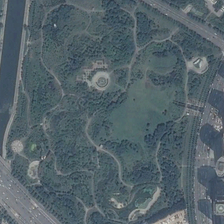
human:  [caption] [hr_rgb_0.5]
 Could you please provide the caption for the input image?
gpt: an island are in the middle of the lake .

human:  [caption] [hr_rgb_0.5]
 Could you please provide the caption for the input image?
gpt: the playgrounds are in the residential areas .

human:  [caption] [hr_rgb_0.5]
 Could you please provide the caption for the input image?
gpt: three roads and a river are around a park with many green trees .

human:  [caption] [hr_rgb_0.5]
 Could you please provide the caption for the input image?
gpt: three roads and a river are around a park with many green trees .

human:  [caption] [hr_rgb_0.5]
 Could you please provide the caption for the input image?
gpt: an island are in the middle of the lake .